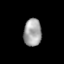
Tissue: lung
Cell type: Epithelial cells
Senescence score: 0.1516
Nuclear area (px): 477
Mean DAPI intensity: 163.472